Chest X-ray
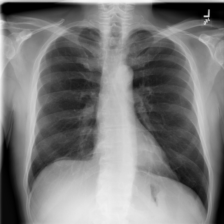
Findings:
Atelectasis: negative
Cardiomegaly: negative
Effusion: negative
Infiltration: negative
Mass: negative
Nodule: negative
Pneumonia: negative
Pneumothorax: negative
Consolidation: negative
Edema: negative
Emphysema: negative
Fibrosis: negative
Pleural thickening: negative
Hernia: negative